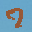
Label: 7